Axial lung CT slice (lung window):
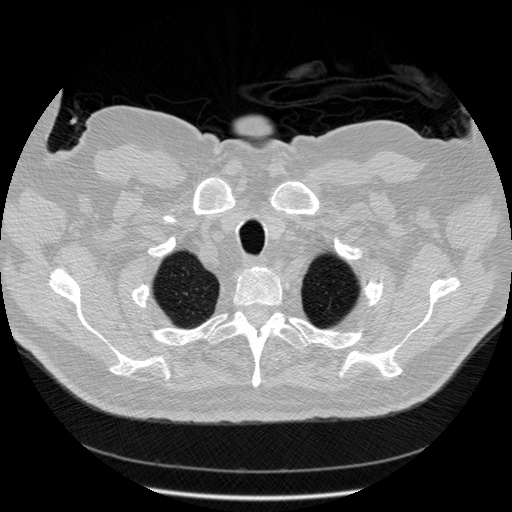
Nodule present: no